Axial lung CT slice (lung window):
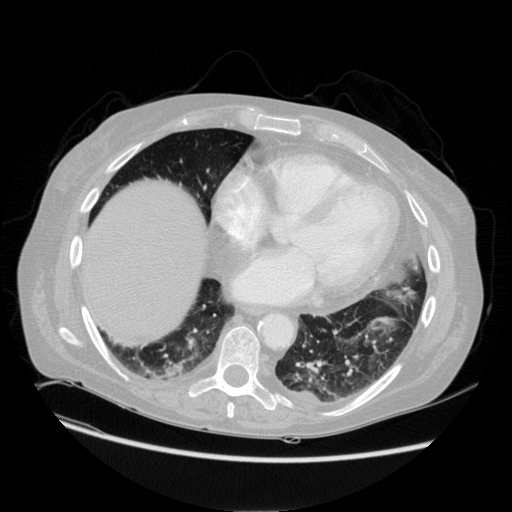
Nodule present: no